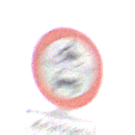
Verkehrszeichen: VerbotKraftfahrzeuge
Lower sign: BesondereFahrzeugeUndTransportgueter4
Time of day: Midday
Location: Outdoor (RoadRail)
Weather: PartlyCloudy
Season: NotSpecified
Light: Natural